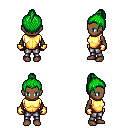
a pixel art fantasy rpg character, female body template, human, dark skin, gold chest armor, metal pants, green short topknot hairstyle, gold gloves, four views (front, back, left, right), 2x2 character sprite sheet, small pixel art, hard edges, no anti-aliasing